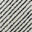
Piece: xx